Question: I have the dataGridview in c# for Purchase order entry. I want to change the cell Focus from to when I press Enter key after selecting ItemId. Then again press Enter key go to next row .
Which dataGridview event is suitable for this? Could you please anyone help me..
I have tried as far as I can as below

'''
private void dataGridView1_CellEndEdit(object sender, DataGridViewCellEventArgs e)
{
try
{
if(e.ColumnIndex==0)// ItemId
{
dataGridView1.Rows[e.RowIndex].Cells[4].Selected= true;
dataGridView1.Rows[e.RowIndex].Cells[4].Value="1";
//I want to edit this cell value
}
else if (e.ColumnIndex == 4)// ItemId
{
//goto next row and cell is ItemId
}
}
catch (Exception ex)
{
MessageBox.Show(ex.Message);
}
}
'''
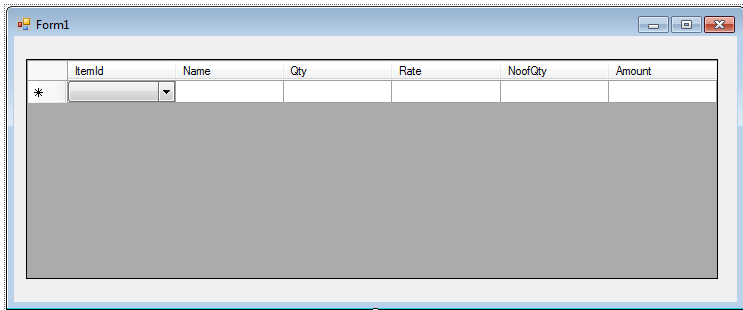
Answer: Try this:
'''
DataGridViewRow selectedRow = myGridView.Rows[rowToSelect];
selectedRow.Selected = true;
selectedRow.Cells[columnToSelect].Selected = true;
'''
OR
'''
myGridView.CurrentCell = myGridView.Rows[index].Cells[4];
myGridView.BeginEdit(true);
'''